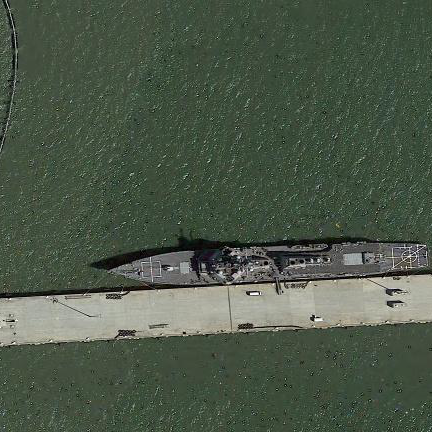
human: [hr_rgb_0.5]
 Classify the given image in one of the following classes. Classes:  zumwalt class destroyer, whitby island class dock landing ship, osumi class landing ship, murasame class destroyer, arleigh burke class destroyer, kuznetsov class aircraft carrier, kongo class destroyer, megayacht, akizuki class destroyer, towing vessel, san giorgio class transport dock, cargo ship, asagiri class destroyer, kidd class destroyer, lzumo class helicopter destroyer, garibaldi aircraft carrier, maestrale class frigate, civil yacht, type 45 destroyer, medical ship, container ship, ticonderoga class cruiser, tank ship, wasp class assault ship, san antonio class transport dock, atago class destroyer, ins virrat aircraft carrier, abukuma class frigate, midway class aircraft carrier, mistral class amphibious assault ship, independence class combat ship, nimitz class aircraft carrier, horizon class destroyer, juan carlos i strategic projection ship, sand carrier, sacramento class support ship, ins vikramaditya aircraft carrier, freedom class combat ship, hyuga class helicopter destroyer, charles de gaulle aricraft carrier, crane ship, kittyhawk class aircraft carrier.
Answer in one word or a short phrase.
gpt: Arleigh Burke class destroyer